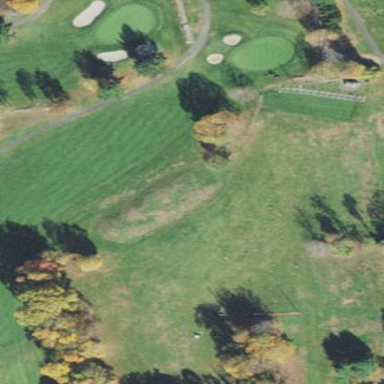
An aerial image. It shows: Scenic golf fairway.